Question: ## I am just trying to print the name of the uploaded file in the console
---
'''
{ key:
{ originalFilename: 'images.jpg',
path: '/tmp/5323-h7e0e.jpg',
headers:
{ 'content-disposition': 'form-data; name="key"; filename="images.jpg"',
'content-type': 'image/jpeg' },
ws:
{ _writableState: [Object],
writable: true,
domain: null,
_events: [Object],
_maxListeners: 10,
path: '/tmp/5323-h7e0e.jpg',
fd: null,
flags: 'w',
mode: 438,
start: undefined,
pos: undefined,
bytesWritten: 9217,
closed: true,
open: [Function],
_write: [Function],
destroy: [Function],
close: [Function],
destroySoon: [Function],
pipe: [Function],
write: [Function],
end: [Function],
setMaxListeners: [Function],
emit: [Function],
addListener: [Function],
on: [Function],
once: [Function],
removeListener: [Function],
removeAllListeners: [Function],
listeners: [Function] },
size: 9217,
name: 'images.jpg' } }
'''
---
::
'''
var express=require('express');
var fs=require('fs');
var http=require('http');
var app=express();
app.set('port',process.env.PORT||7003);
app.use(express.bodyParser());
app.post('/Details/',function(req,res){
var path=req.files.name;
console.log(path);
});
http.createServer(app).listen(app.get('port'),function(){
console.log('Express server listening on port'+app.get('port'));
});
'''
---
:: I am getting this 'undifined' display on the console
'''
Express server listening on port7003
undefined
Error: Request aborted
at IncomingMessage.<anonymous> (/home/ubuntu/rainmelon/sample_programs/image_express/node_modules/express/node_modules/connect/node_modules/multiparty/index.js:93:17)
at IncomingMessage.EventEmitter.emit (events.js:92:17)
at abortIncoming (http.js:1886:11)
at Socket.serverSocketCloseListener (http.js:1898:5)
at Socket.EventEmitter.emit (events.js:117:20)
at TCP.close (net.js:451:12)
'''
---
## How to resolve this and print image.jpg on console ?
{Edit}
'''
var express=require('express');
var fs=require('fs');
var http=require('http');
var app=express();
app.set('port',process.env.PORT||7003);
app.use(express.bodyParser());
app.post('/Details/',function(req,res){
var originalFilename=req.files.originalFilename;
console.log(originalFilename);
});
http.createServer(app).listen(app.get('port'),function(){
console.log('Express server listening on port'+app.get('port'));
});
'''
:

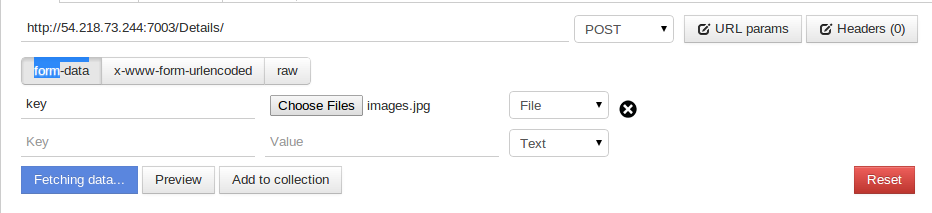
Answer: '''
app.post('/Details/',function(req,res){
var originalFilename = req.files.key.originalFilename;
console.log(originalFilename);
});
'''